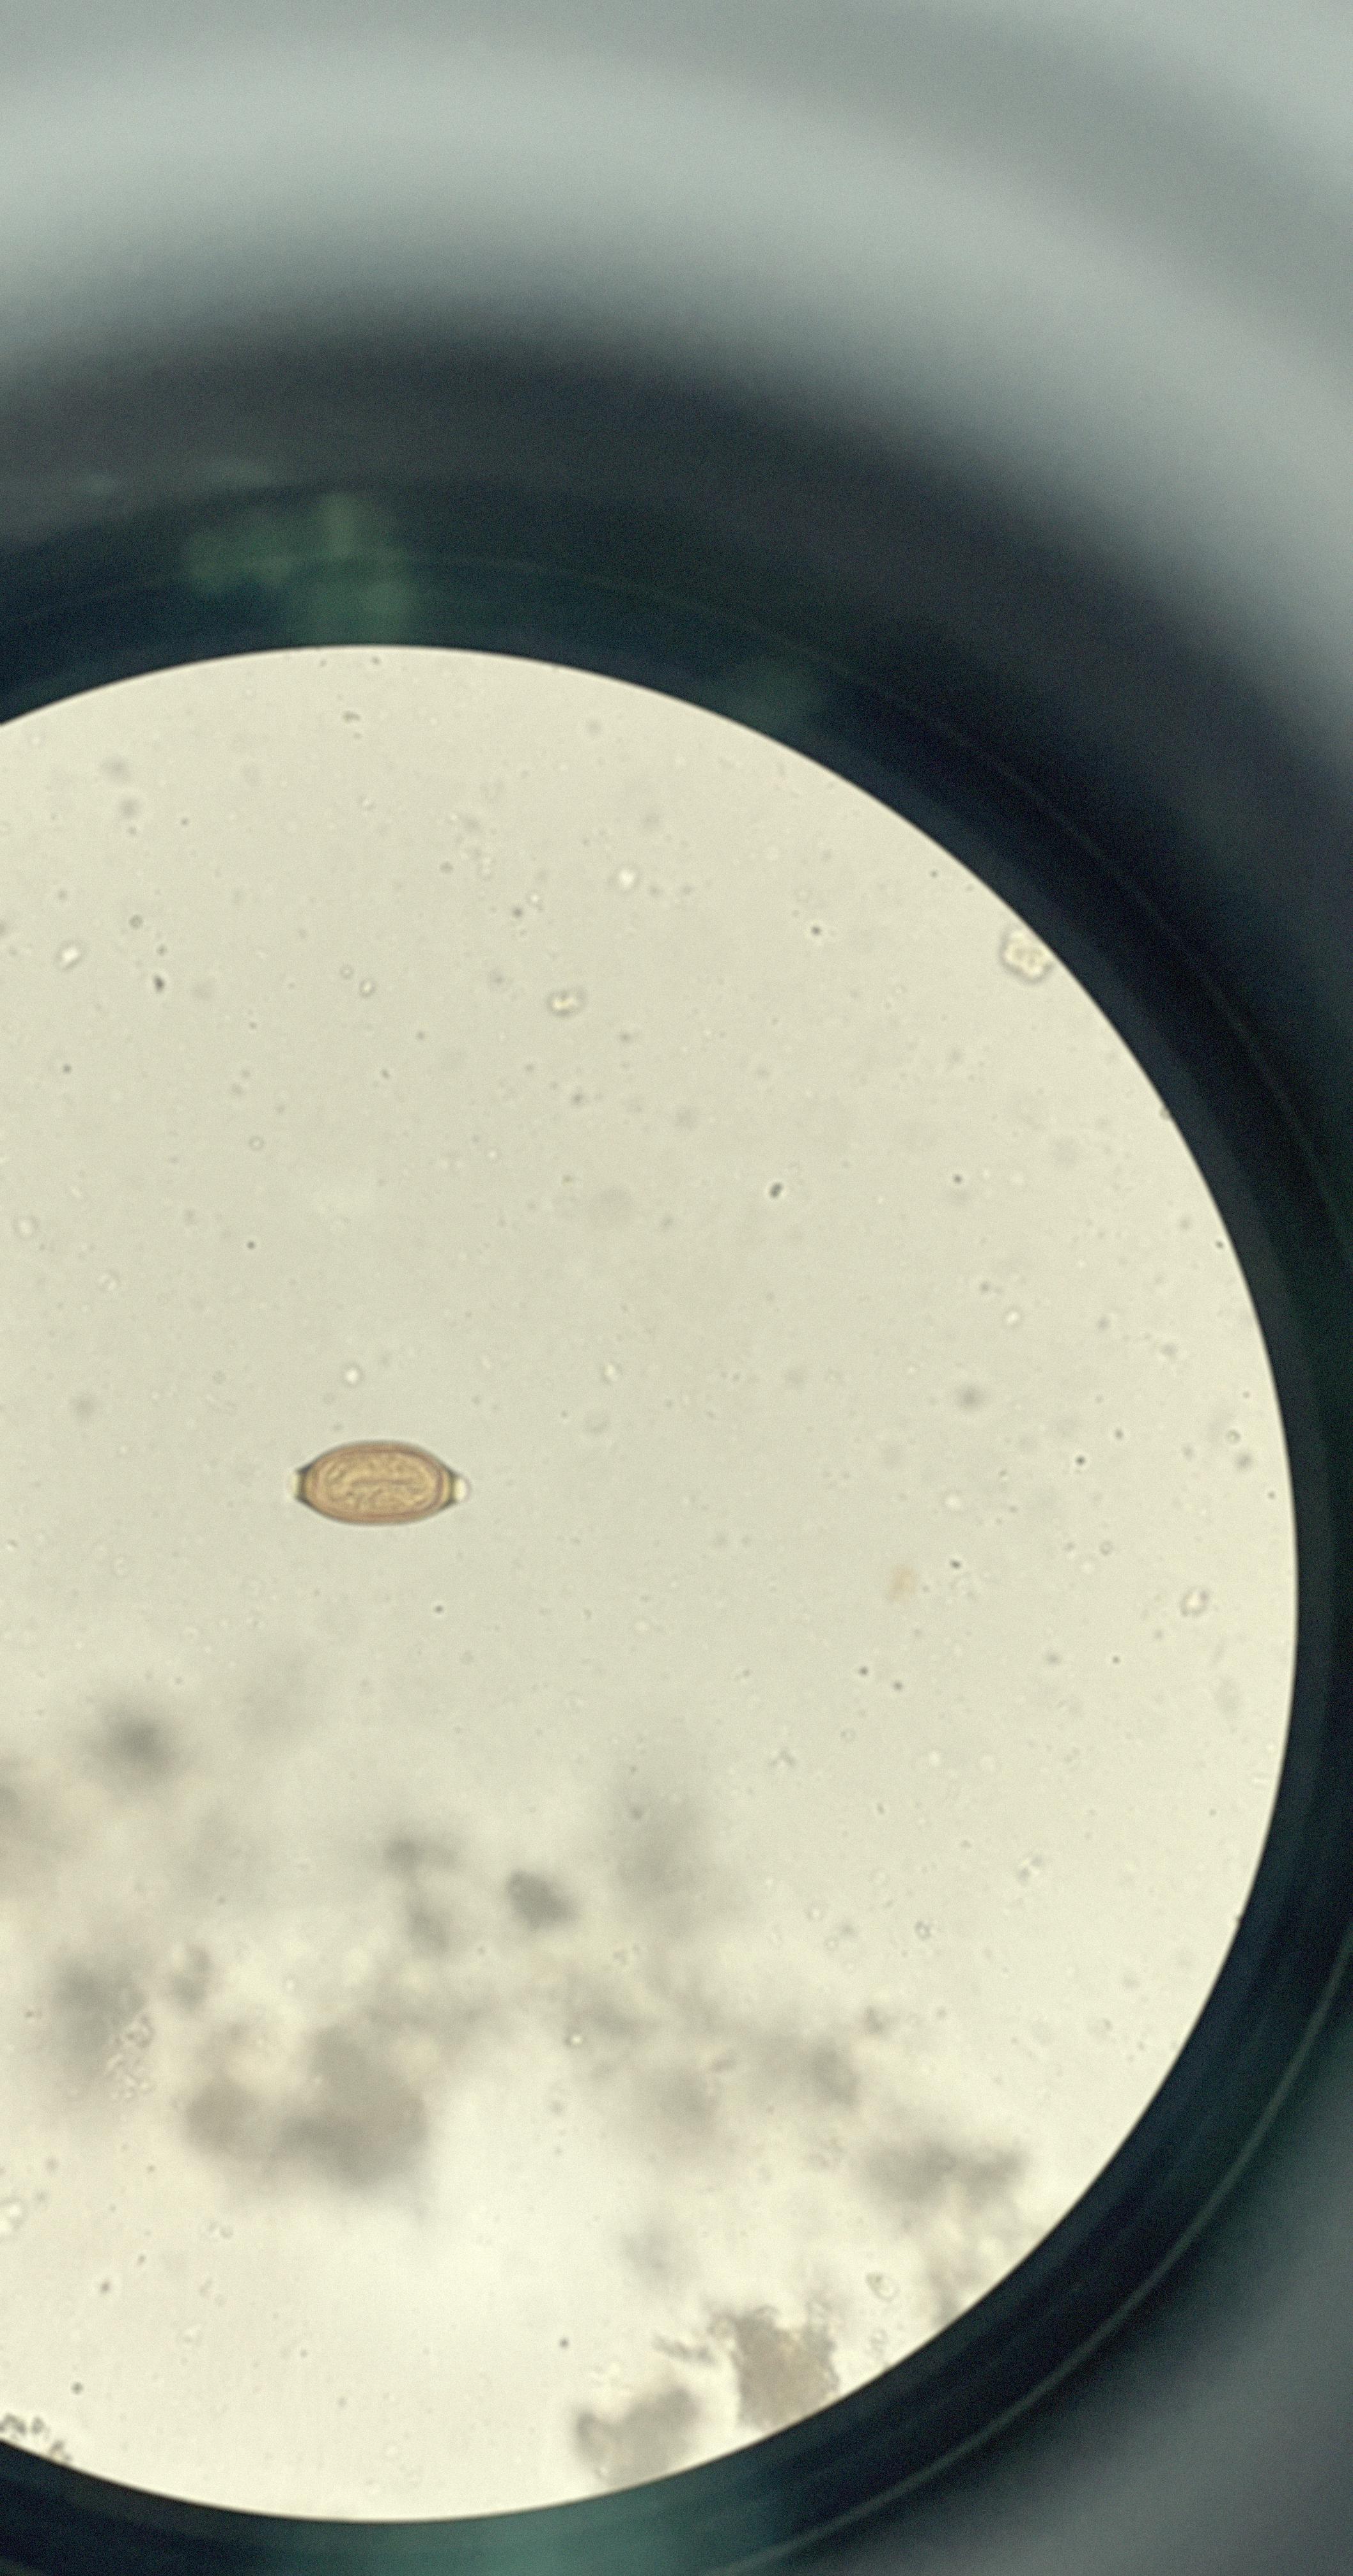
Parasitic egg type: Trichuris trichiura